Field crop: maize
Growth stage: 2
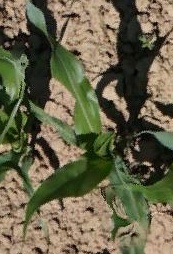
Species: maize